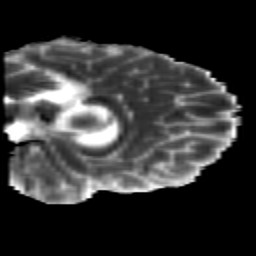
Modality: MD
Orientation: sagittal
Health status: healthy
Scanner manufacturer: siemens
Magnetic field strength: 3 T
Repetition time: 10 s
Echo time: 0.092 s